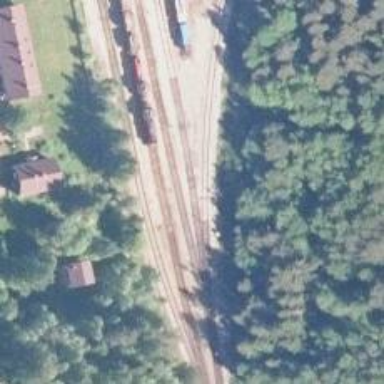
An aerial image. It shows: Wedge used for railway derailment.